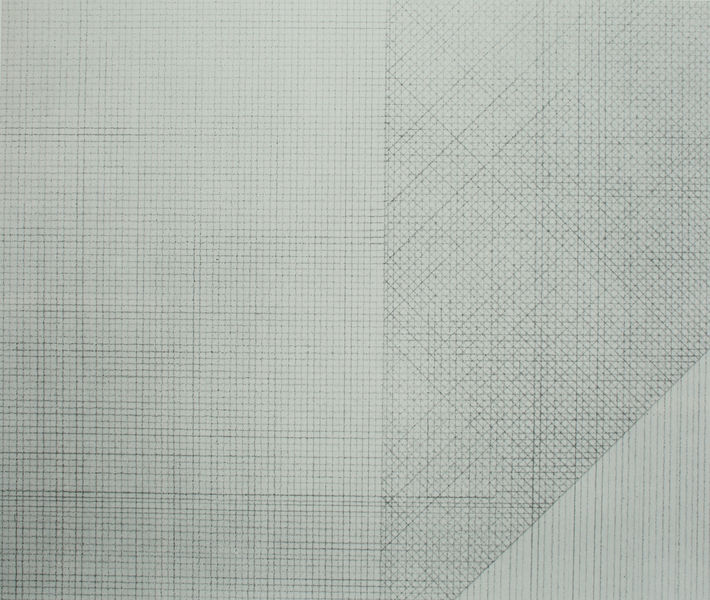
Titel: Installation John Weber Gallery, New York - Isometric figure drawn with lines in four directions
Künstler: Sol Lewitt
Schlagwörter: feder, weiß, dreieck, grau, schwarz, zeichnung, karo, muster, feld, felder, gitter, papier, ecke, fläche, flächen, formen, grafik, graphik, linien, rand, dünn, striche, tusche, kreuz, rechteck, linie, parallel, form, druck, schraffur, radierung, stich, quer, bleistift, graphisch, reduziert, stift, reduktion, reihung, senkrecht, quadrate, diagonal, geometrisch, serie, horizontal, waagerecht, lineal, schraffierung, geometrie, lewitt, wiederholung, akribisch, raster, ungenau, parallelen, verdichtung, winkel, exakt, genau, vertikal, minimal, kreuz und quer, überlagerung, bleistuft, sol lewitt, minimal art, gleichmäßig, pattern, dichte, seriell, akribie, gleichmaß, schraffe